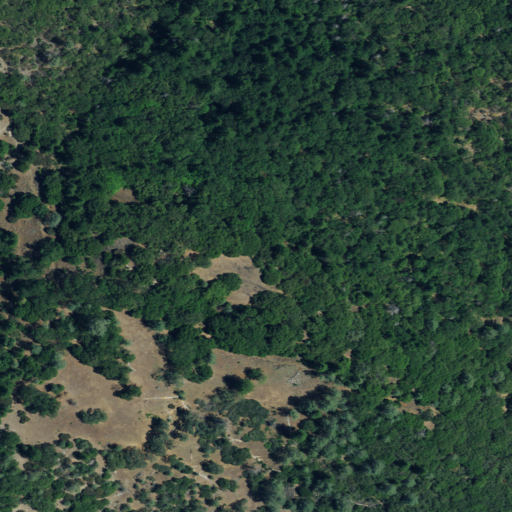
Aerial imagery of mountain in California named Kanaka Peak containing grassland and shrub